Question: I've got a master page and I'm trying to declare that it is written in C#.
However when I enter this to the top of the Design.master file it gives "Syntax error".
'<%@ Master Language="C#" %>'
What I don't understand is that Visual Studio is writing the code for me pretty much...
What could be causing this?

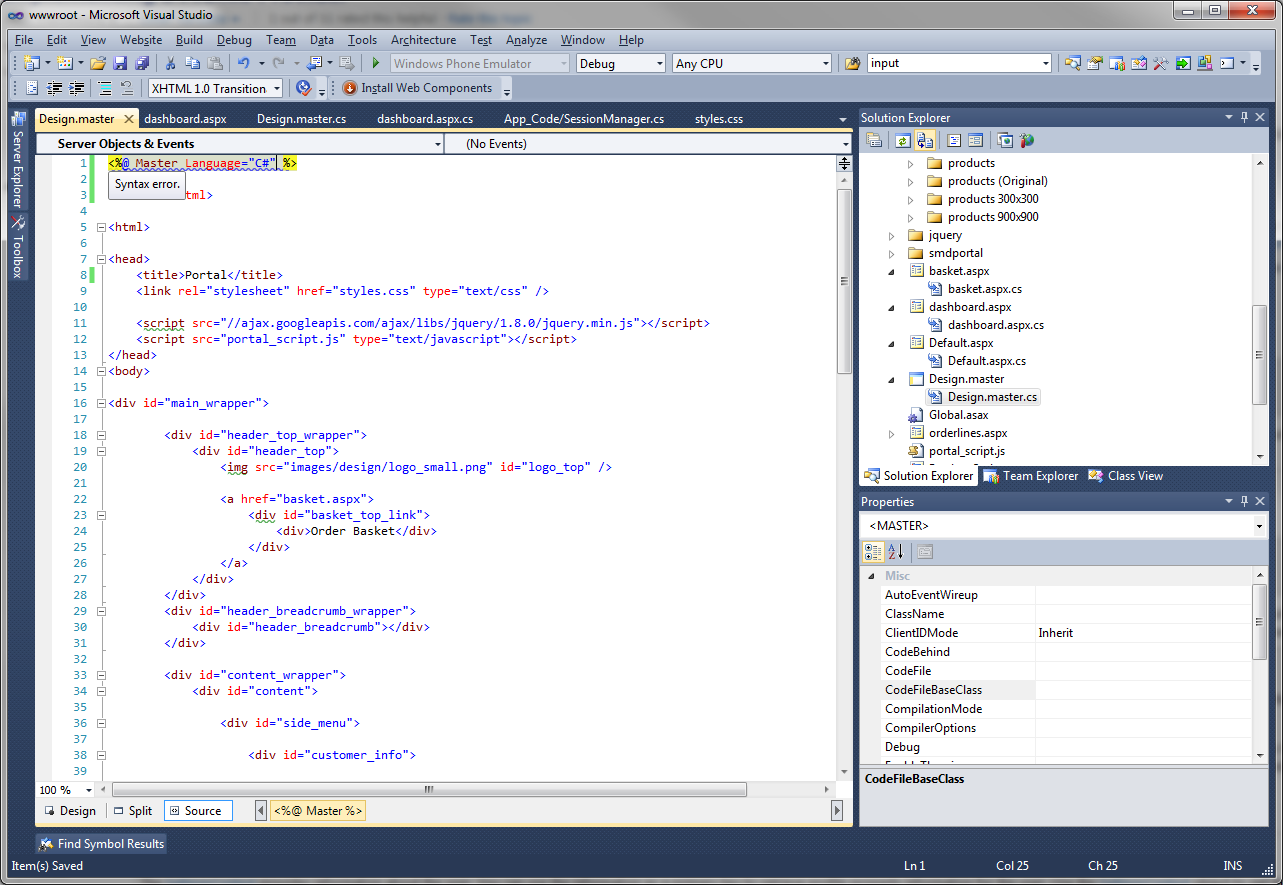
Answer: I closed the tab and reopened it and the syntax was then validated successfully.
Grrr!